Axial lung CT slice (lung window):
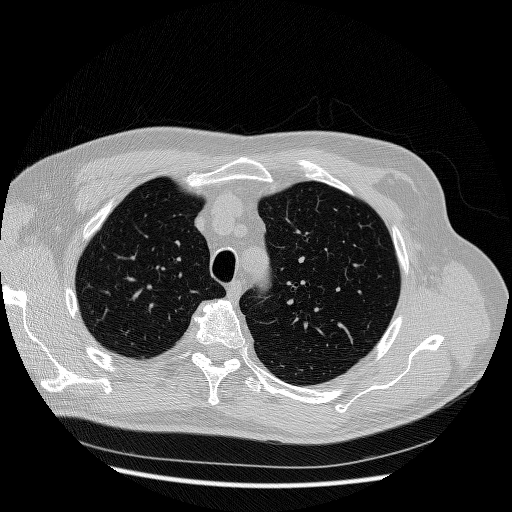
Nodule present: no